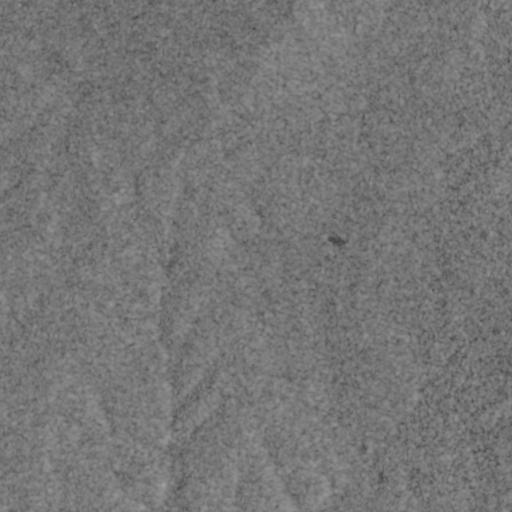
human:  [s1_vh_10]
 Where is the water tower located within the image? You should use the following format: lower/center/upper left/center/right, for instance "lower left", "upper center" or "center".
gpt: The water tower is located in the upper right of the image.
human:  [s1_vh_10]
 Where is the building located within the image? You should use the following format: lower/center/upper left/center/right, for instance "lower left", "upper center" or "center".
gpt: The building is located in the upper right of the image.
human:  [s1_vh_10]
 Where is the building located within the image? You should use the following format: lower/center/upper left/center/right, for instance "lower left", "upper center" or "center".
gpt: The building is located in the upper right of the image.
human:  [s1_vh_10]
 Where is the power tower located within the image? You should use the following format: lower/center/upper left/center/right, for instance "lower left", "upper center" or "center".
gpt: There is no power tower in the image.

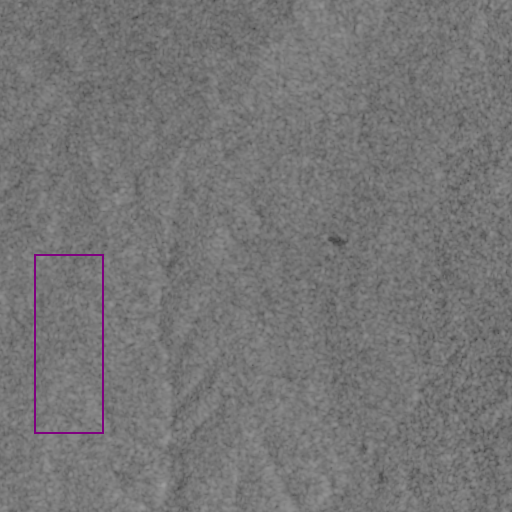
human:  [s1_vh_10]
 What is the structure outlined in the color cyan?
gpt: There is no cyan outline.
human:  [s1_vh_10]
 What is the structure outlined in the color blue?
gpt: There is no structure outlined in blue.